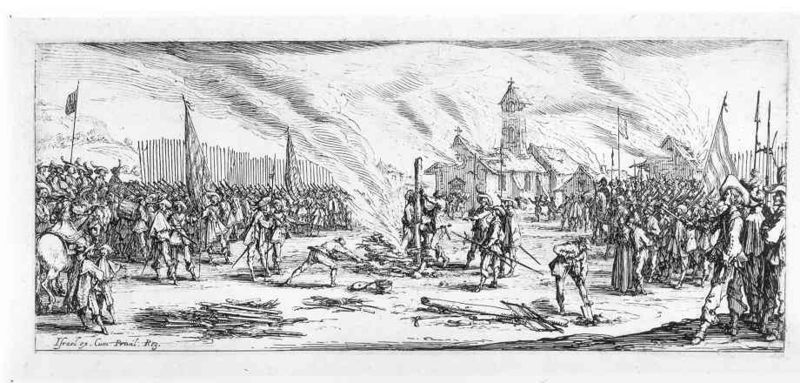
Titel: Der Scheiterhaufen
Künstler: Jacques Callot
Standort: Karlsruhe
Institution: Staatliche Kunsthalle Karlsruhe
Schlagwörter: dunkel, feuer, himmel, kampf, kämpfer, wolken, frauen, kirchturm, menschen, stadt, frankreich, frau, holz, hut, mitte, männer, schwarz, skizze, weiss, zeichnung, dach, haus, zaun, versammlung, arme, hinrichtung, lang, tod, trauer, signatur, wind, kirche, qualm, rauch, adel, publikum, traurig, pferd, pferde, reiter, turm, fesseln, schrift, fahnen, zuschauer, fahne, mauer, grafik, graphik, weis, platz, fluß, banner, brand, katastrophe, krieg, querformat, schlacht, sturm, könig, lanze, soldaten, zeigen, kloster, flammen, pfahl, windig, festung, druck, schraffur, schwarz weiß, radierung, stich, militär, revolution, schwert, schwerter, säbel, waffen, soldat, tote, panik, volk, degen, dreispitz, stiefel, frieden, ritter, heer, säge, stäbe, grab, gefangene, mittelalter, graben, stadtmauer, lanzen, feldherr, speer, speere, flaggen, töten, kupferstich, heere, schaufel, spaten, schlachtfeld, gefecht, lager, hexe, wall, anzünden, schwrzweiss, fronten, verbrennung, bevölkerung, bürgerkrieg, hexenverbrennung, verbrennen, grausam, scheiterhaufen, blasebalg, kleinformat, marterpfahl, zivil, tötung, mob, ketzer, manner, wappe, volksauflauf, rust, kireg, toere, aemee, verbrrennung, zwei here, qualsoldaten